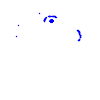
Particle: kaon